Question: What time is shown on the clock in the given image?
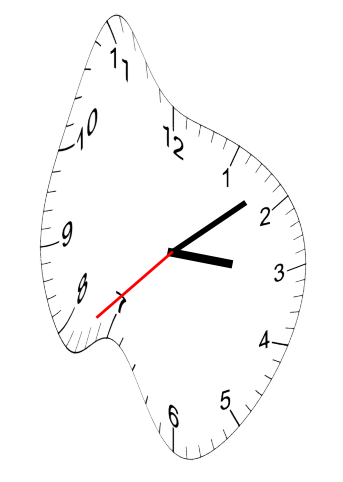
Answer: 03:08:38